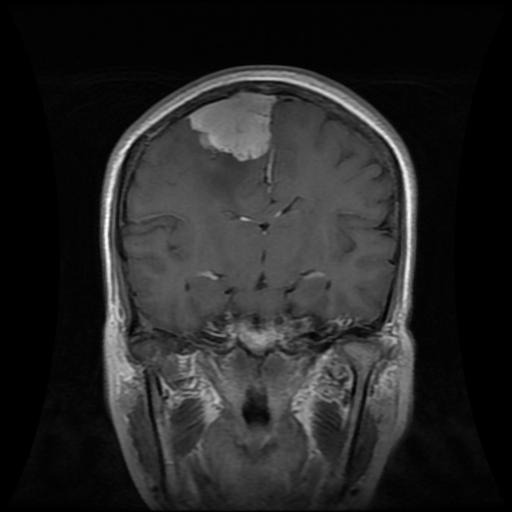
Label: meningioma